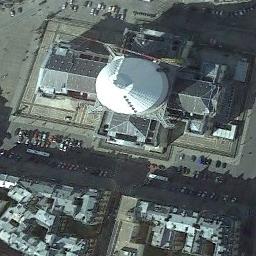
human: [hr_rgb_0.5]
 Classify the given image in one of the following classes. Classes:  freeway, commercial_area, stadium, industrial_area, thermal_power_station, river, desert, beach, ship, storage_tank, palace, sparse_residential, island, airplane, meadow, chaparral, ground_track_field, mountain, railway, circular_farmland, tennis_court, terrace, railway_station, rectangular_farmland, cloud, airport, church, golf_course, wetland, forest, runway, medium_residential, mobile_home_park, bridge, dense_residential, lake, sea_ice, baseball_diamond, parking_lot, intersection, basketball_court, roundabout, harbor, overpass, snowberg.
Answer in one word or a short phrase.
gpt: church